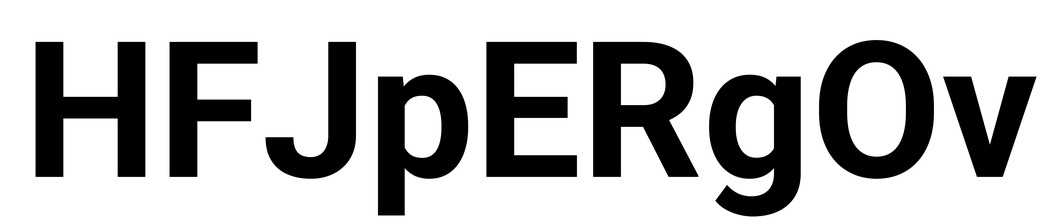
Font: Roboto_Bold